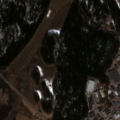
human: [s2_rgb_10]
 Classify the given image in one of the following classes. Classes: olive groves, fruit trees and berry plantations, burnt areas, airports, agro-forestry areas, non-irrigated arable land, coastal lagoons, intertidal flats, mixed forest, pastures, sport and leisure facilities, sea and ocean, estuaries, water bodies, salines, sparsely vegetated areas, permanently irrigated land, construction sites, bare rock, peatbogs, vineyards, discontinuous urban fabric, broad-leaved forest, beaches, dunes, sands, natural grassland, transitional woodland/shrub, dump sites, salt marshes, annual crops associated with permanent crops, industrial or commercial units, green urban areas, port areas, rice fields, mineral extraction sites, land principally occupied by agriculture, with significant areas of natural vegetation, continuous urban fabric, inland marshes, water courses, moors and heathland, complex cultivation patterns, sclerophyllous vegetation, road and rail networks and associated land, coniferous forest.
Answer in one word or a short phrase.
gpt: discontinuous urban fabric, industrial or commercial units, non-irrigated arable land, broad-leaved forest, coniferous forest, mixed forest